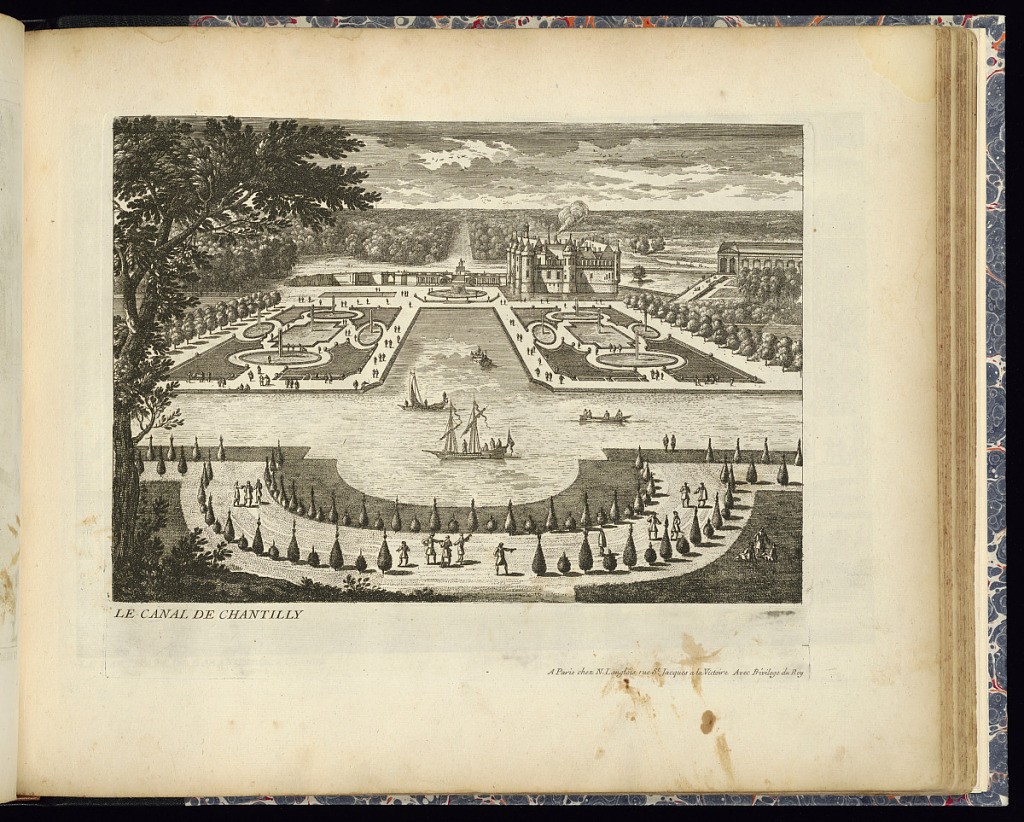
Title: LE CANAL DE CHANTILLY
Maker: Adam Perelle, French, 1638 – 1695
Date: late 17th century
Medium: Etching on laid paper
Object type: Print
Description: Bird's eye view of the chateau of Chantilly with its canal, sailboats, and fountains in the foreground. Chateau to the far right. Figures (courtiers) throughout the grounds. Trees in the background and a tree framing the scene to the left. The plate is titled.